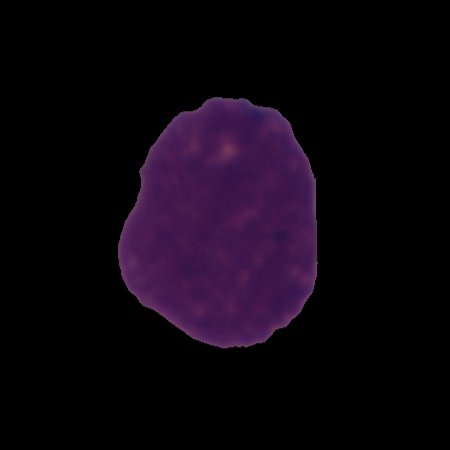
Label: cancer